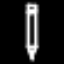
Label: pencil